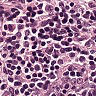
Metastatic tissue present: no